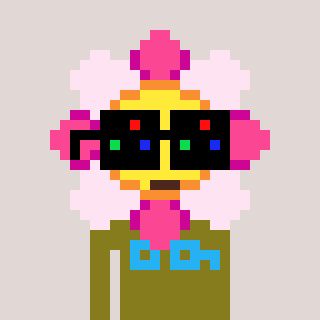
a pixel art character with square black sunglasses, a flower-shaped head and a gunk-colored body on a warm background